Field crop: maize
Growth stage: 1
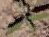
Species: atriplex